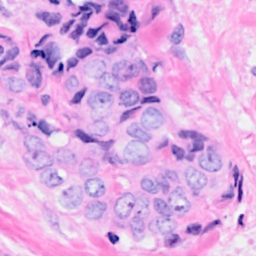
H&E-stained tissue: Breast